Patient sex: M
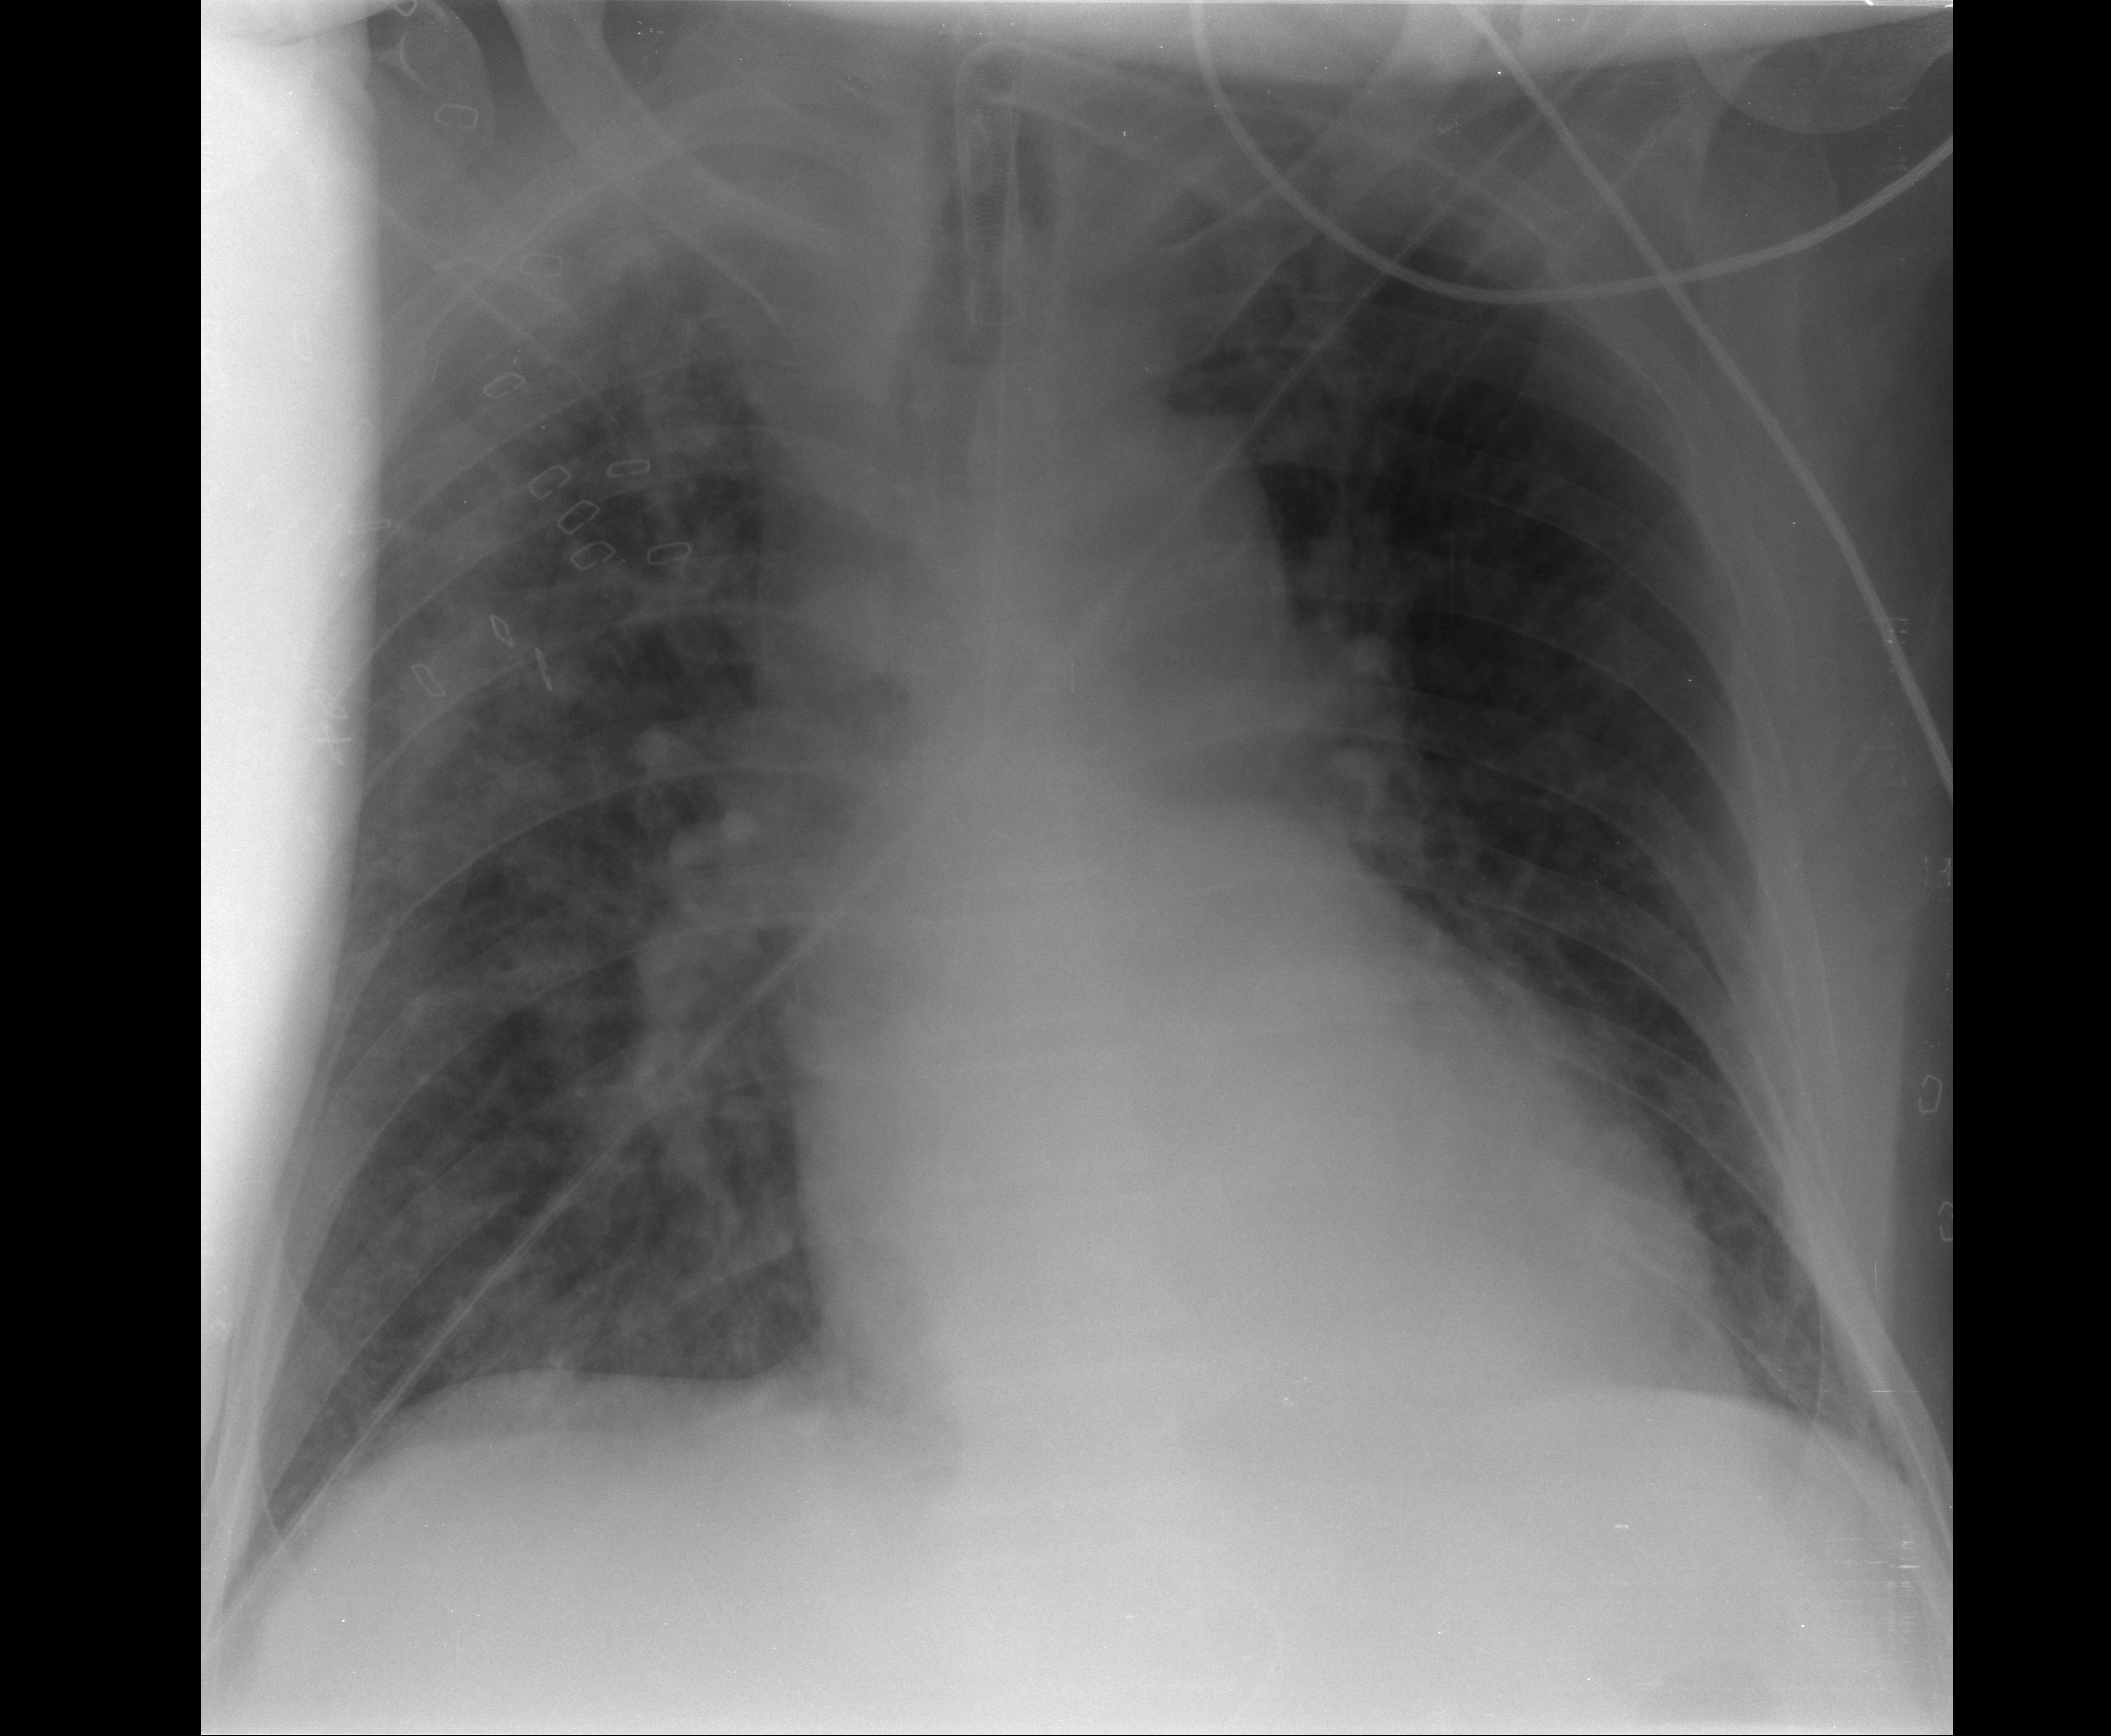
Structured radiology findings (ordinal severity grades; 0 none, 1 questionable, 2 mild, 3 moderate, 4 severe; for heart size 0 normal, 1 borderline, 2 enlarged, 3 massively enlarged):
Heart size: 0
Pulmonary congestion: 2
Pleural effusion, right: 0
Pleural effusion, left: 0
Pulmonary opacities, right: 3
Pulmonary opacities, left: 1
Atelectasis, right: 0
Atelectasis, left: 0